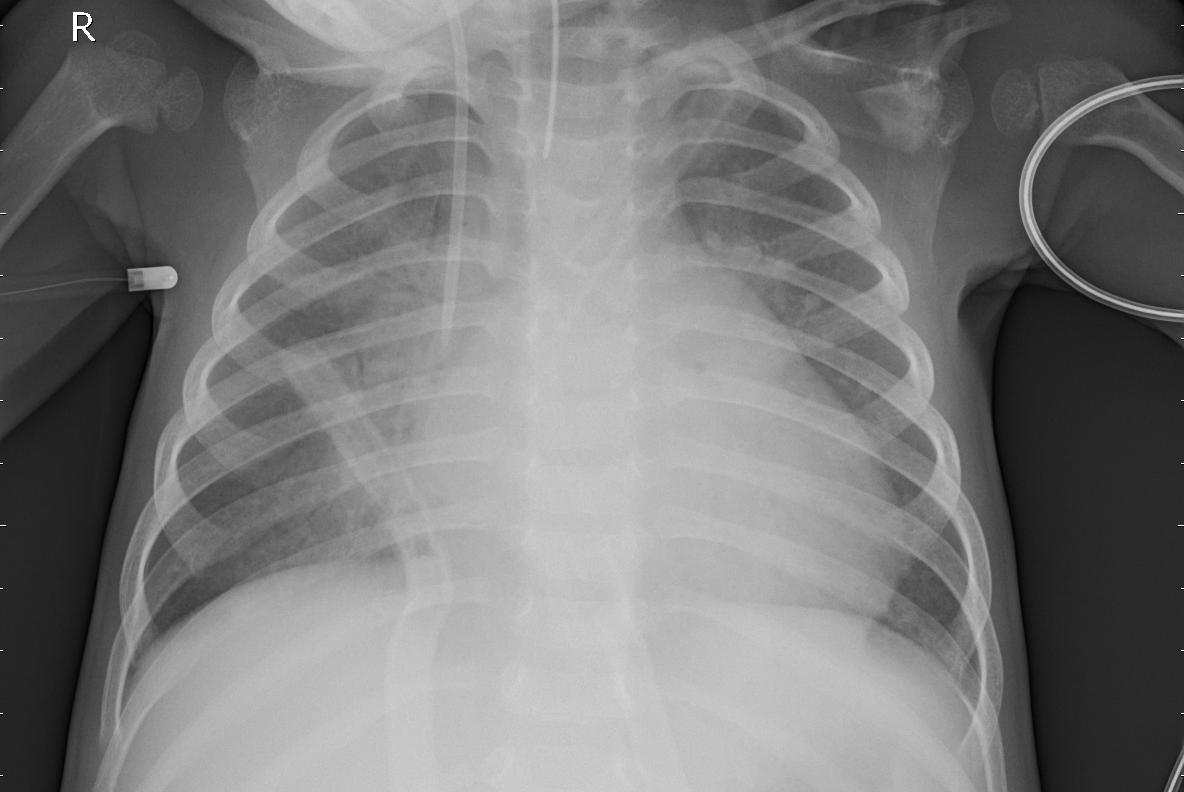
Diagnosis: PNEUMONIA